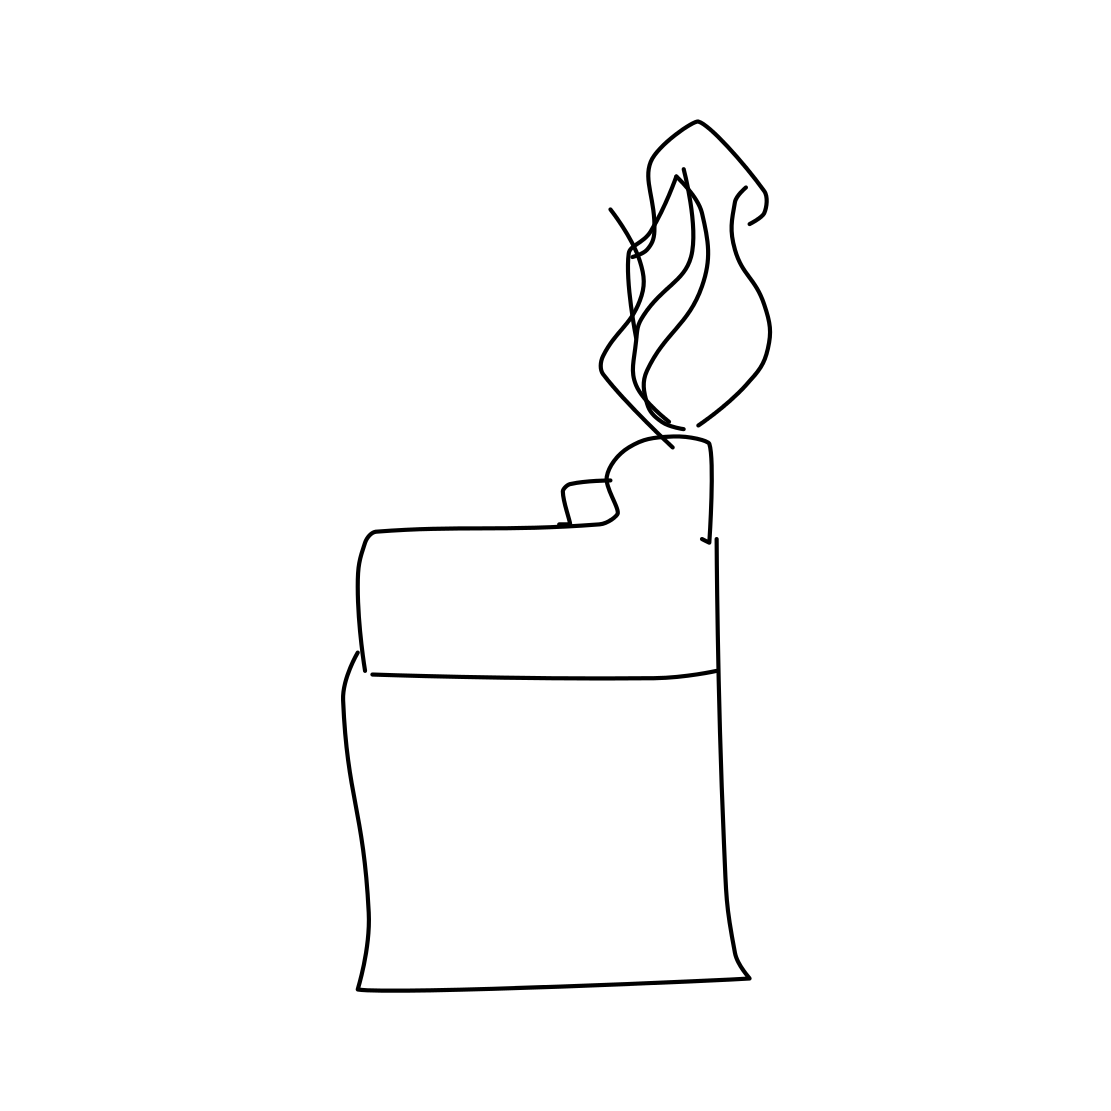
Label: lighter